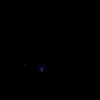
Label: space